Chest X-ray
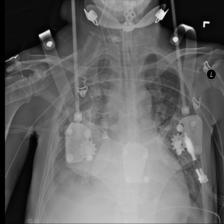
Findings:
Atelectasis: negative
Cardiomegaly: negative
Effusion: positive
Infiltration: positive
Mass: negative
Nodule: negative
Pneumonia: negative
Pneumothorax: negative
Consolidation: negative
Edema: negative
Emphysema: negative
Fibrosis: negative
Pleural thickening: positive
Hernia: negative